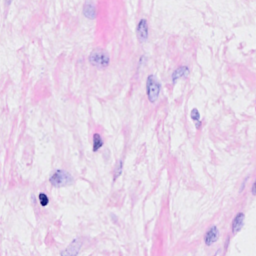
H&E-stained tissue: Breast